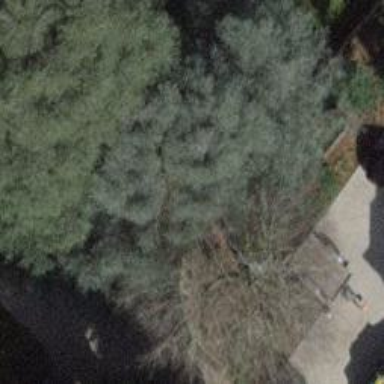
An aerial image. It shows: Evergreen needle-leaved tree.